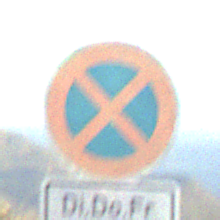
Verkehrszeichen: AbsolutesHalteverbot
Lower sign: ZeitangabenMitBeschraenkungAufWochentage3
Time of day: SunriseSunset
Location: Outdoor (Nature)
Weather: PartlyCloudy
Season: NotSpecified
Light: Natural